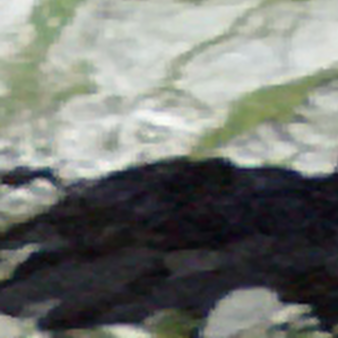
Label: other